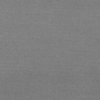
Label: dusty